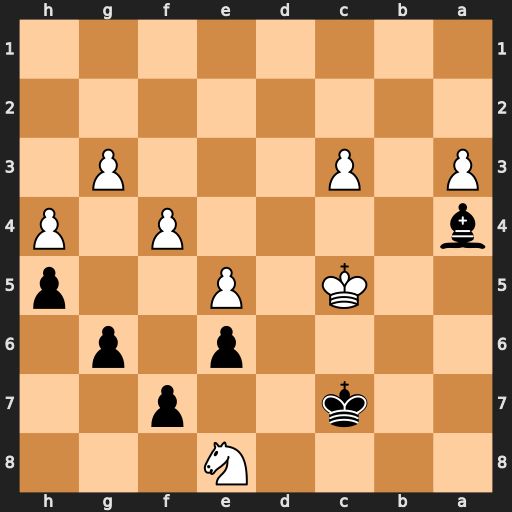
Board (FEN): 4N3/2k2p2/4p1p1/2K1P2p/b4P1P/P1P3P1/8/8
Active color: b
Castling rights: -
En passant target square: -
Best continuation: Bxe8